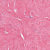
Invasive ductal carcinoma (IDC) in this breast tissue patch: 0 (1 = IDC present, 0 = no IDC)